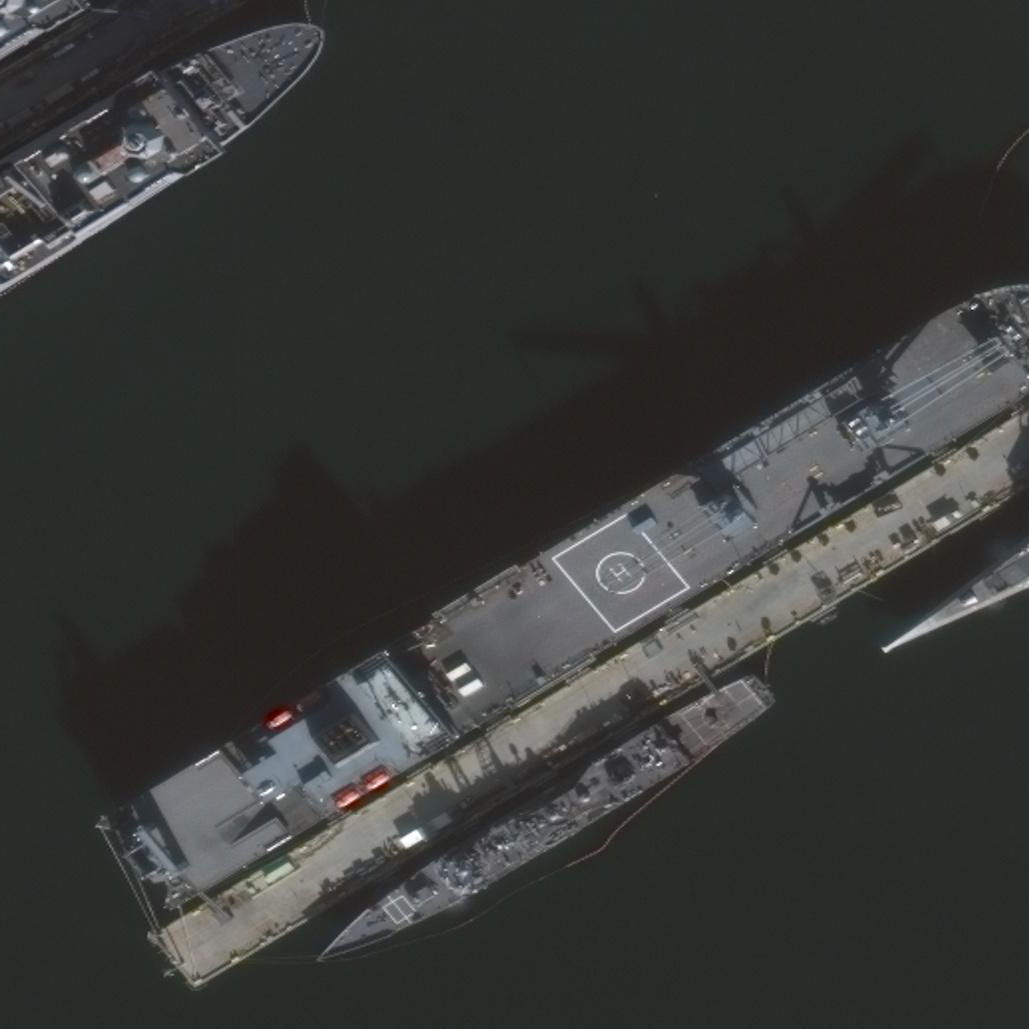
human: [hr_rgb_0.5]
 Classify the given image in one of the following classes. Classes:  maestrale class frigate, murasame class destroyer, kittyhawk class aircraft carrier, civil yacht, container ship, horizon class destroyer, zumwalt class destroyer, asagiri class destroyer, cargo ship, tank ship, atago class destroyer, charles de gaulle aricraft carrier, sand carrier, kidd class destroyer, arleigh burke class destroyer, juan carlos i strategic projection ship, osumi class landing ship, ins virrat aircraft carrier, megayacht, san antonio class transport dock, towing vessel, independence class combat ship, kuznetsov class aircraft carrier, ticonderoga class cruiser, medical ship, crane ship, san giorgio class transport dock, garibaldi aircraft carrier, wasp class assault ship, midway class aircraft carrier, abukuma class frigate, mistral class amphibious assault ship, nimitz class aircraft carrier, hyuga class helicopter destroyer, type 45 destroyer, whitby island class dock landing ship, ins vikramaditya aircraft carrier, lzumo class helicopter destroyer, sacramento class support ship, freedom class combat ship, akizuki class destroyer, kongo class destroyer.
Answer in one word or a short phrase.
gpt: Crane ship